Field crop: maize
Growth stage: 2
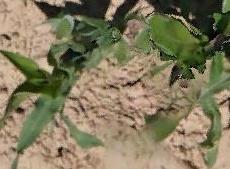
Species: maize